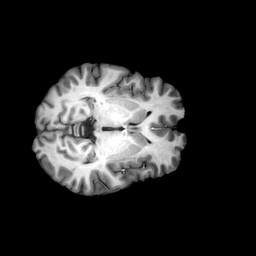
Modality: T1w
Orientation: axial
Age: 34
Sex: female
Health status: healthy